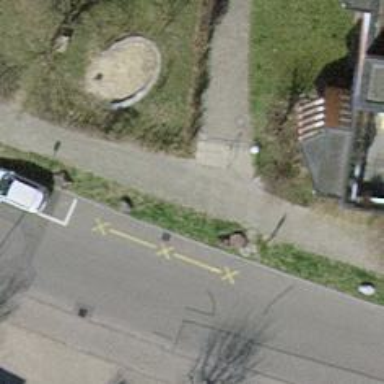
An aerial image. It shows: Set of steps with paving stones. There is also ramp available.